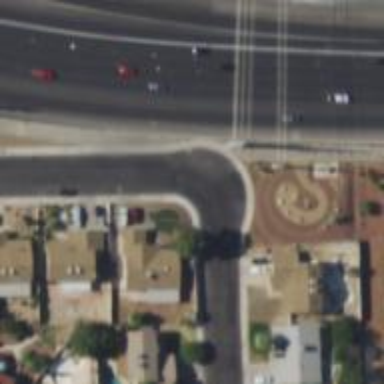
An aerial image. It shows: Turning circle on the road.